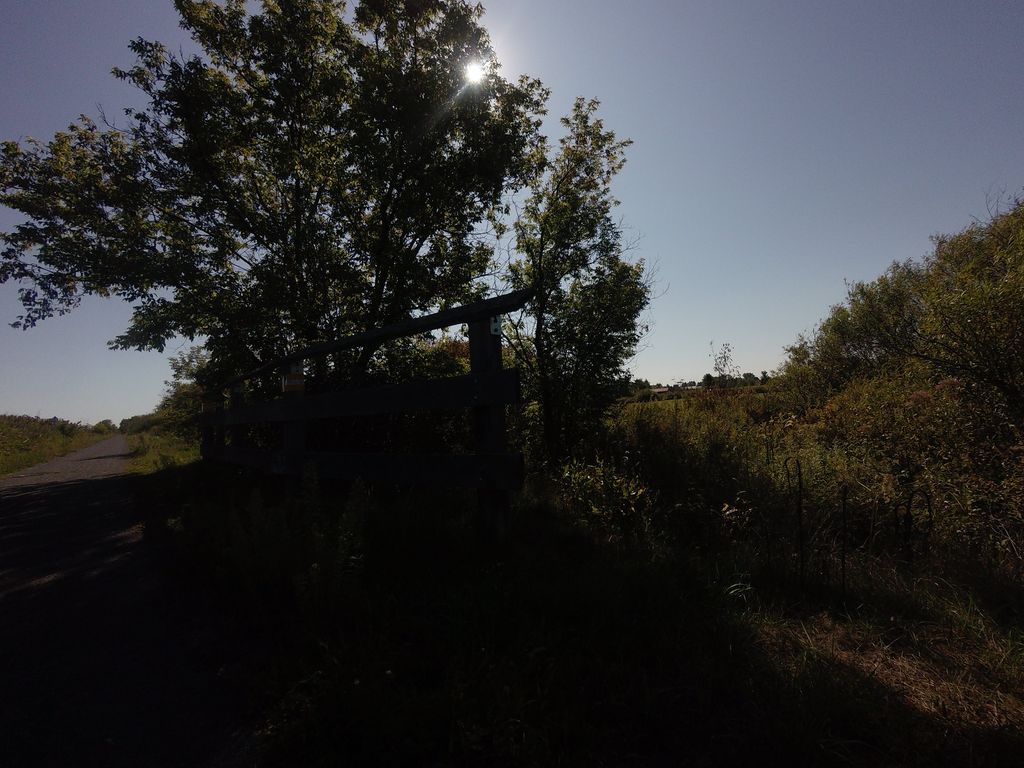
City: ottawa-gatineau